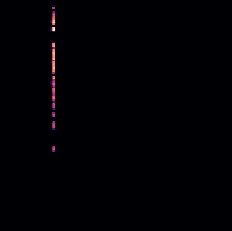
Sound class: Rain